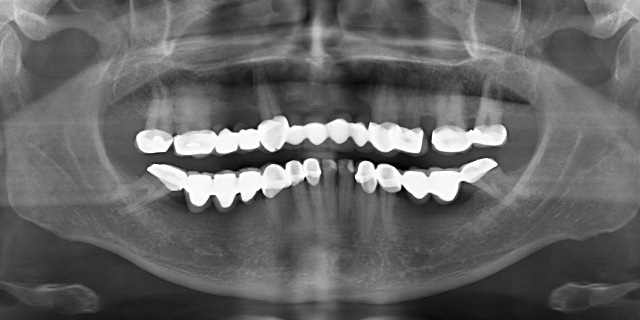
adult